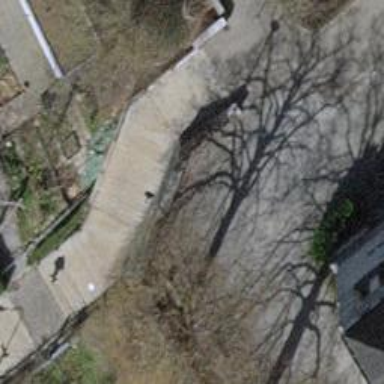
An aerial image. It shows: Road with steps.